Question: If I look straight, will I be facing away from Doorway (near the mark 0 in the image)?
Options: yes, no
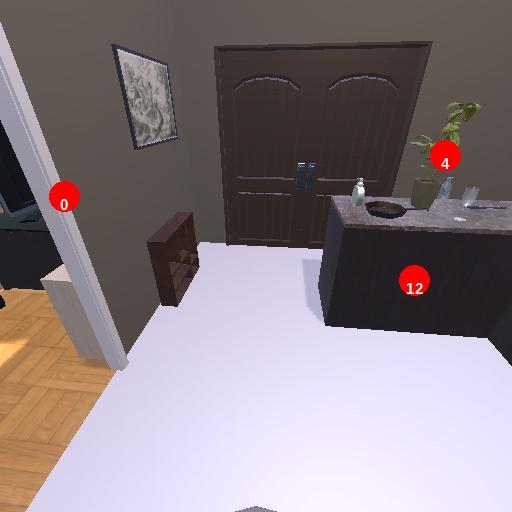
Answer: yes